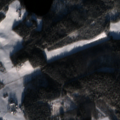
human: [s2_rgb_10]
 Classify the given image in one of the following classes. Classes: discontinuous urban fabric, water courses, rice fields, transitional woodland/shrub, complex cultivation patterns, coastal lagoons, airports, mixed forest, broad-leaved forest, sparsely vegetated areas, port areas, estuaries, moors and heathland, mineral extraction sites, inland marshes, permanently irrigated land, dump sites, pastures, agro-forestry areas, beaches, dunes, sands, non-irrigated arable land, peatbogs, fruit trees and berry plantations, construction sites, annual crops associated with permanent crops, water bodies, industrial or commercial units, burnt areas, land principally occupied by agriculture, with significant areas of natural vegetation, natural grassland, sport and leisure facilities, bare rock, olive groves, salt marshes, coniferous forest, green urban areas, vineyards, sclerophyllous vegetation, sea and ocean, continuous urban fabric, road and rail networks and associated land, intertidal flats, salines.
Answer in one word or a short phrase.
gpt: land principally occupied by agriculture, with significant areas of natural vegetation, coniferous forest, mixed forest, water bodies